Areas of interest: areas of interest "Transportation stations"
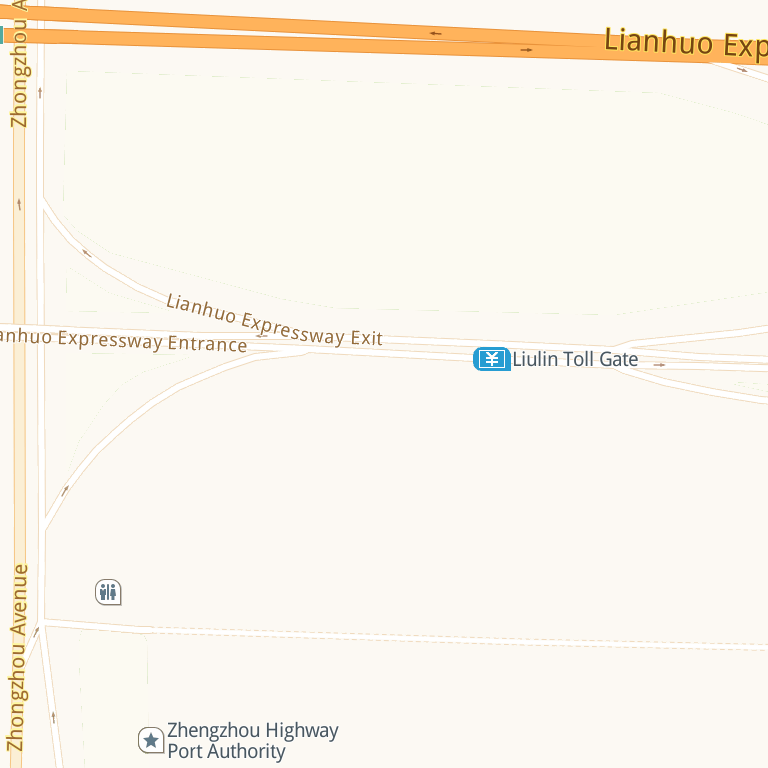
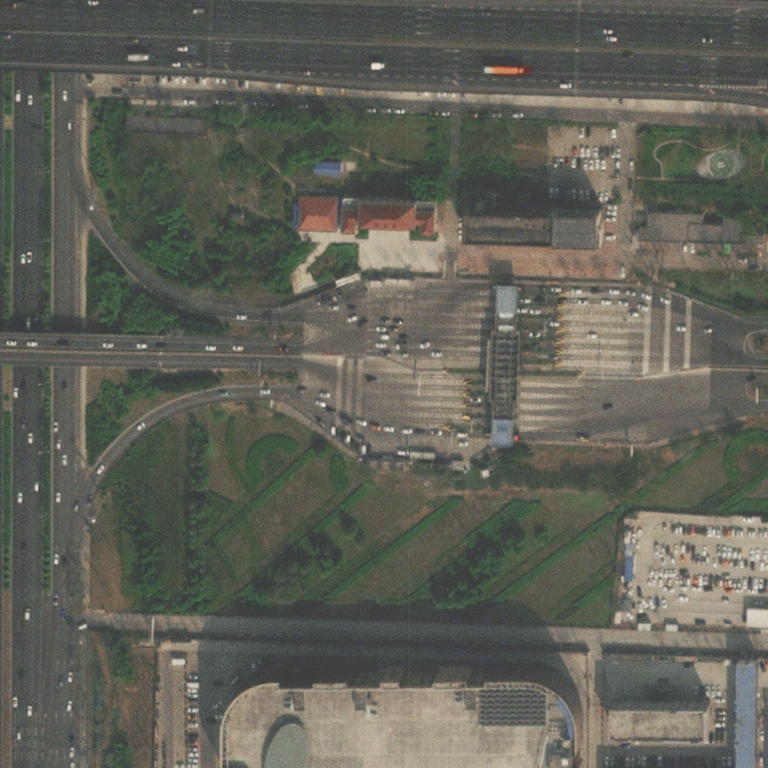